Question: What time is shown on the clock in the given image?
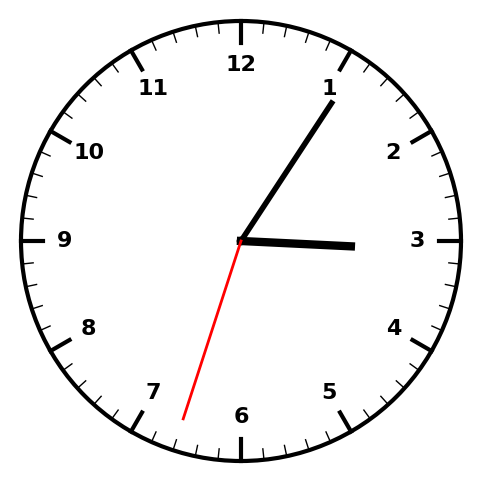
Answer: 03:05:33